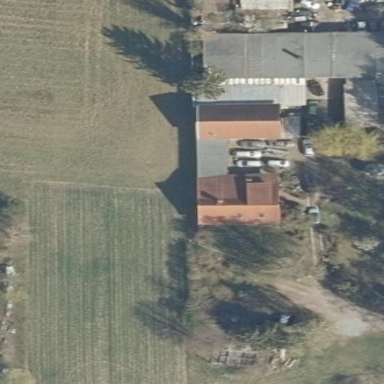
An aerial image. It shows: Farmyard area.